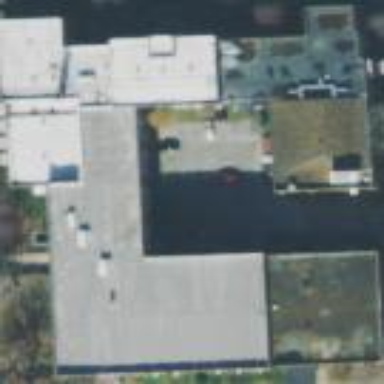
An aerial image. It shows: School building.